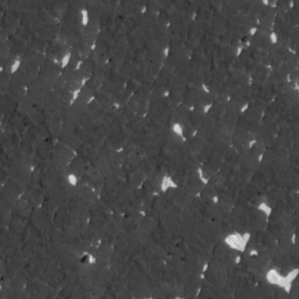
Label: frost